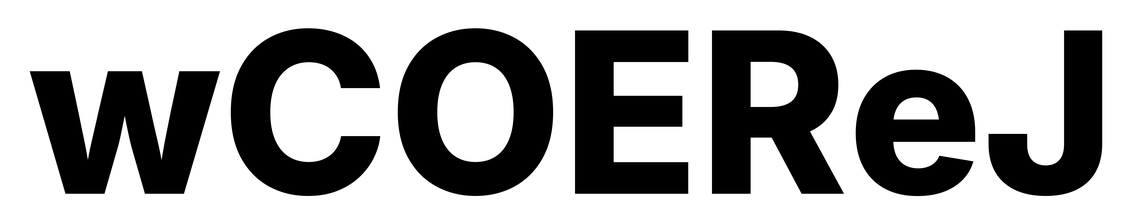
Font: Inter_ExtraBold